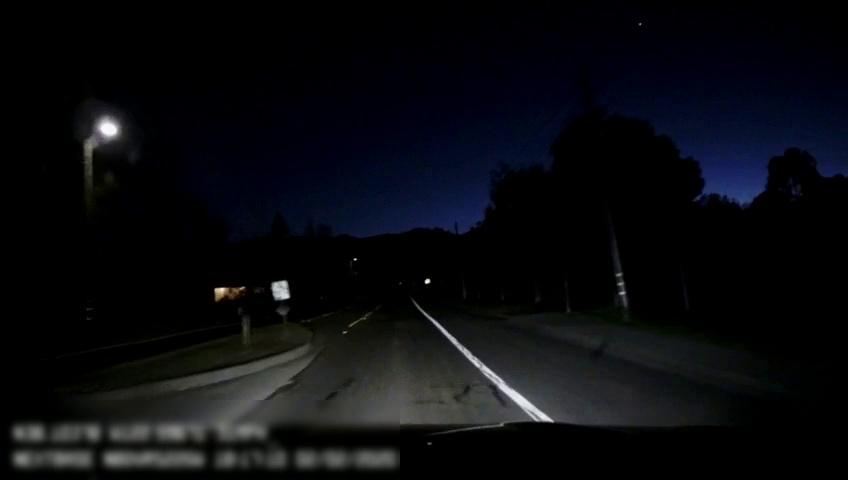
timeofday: Night
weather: Other
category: Drivable Space
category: Lanes | Alternate Lane
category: Lanes | Opposite Lane
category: Lanes | Alternate Lane
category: Lanes | Opposite Lane